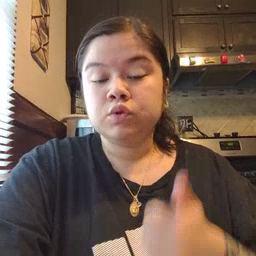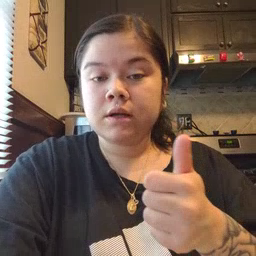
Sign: yourself